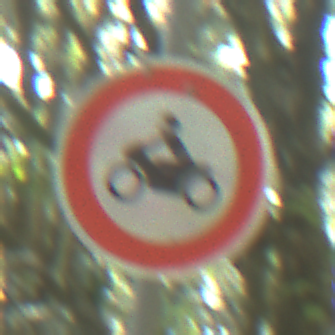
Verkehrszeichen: VerbotKraftraeder
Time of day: Midday
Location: Outdoor (Nature)
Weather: Clear
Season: NotSpecified
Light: Natural